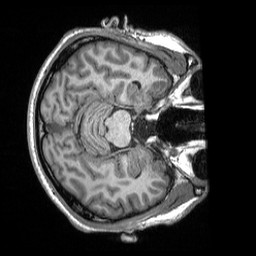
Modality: T1w
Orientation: axial
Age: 35
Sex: male
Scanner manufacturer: siemens
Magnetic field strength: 3 T
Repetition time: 2.3 s
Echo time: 0.00298 s